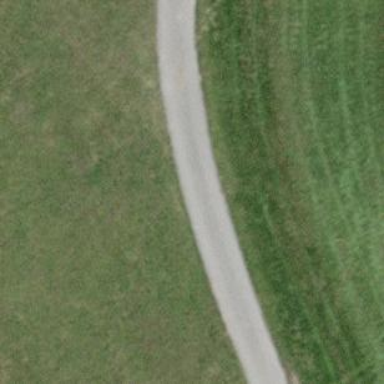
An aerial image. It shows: Paved track with grade 1 tracktype.